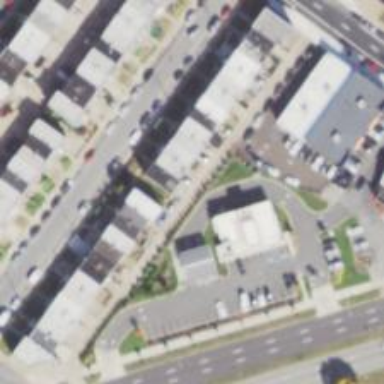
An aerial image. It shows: Alley classified as service road.